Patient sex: F
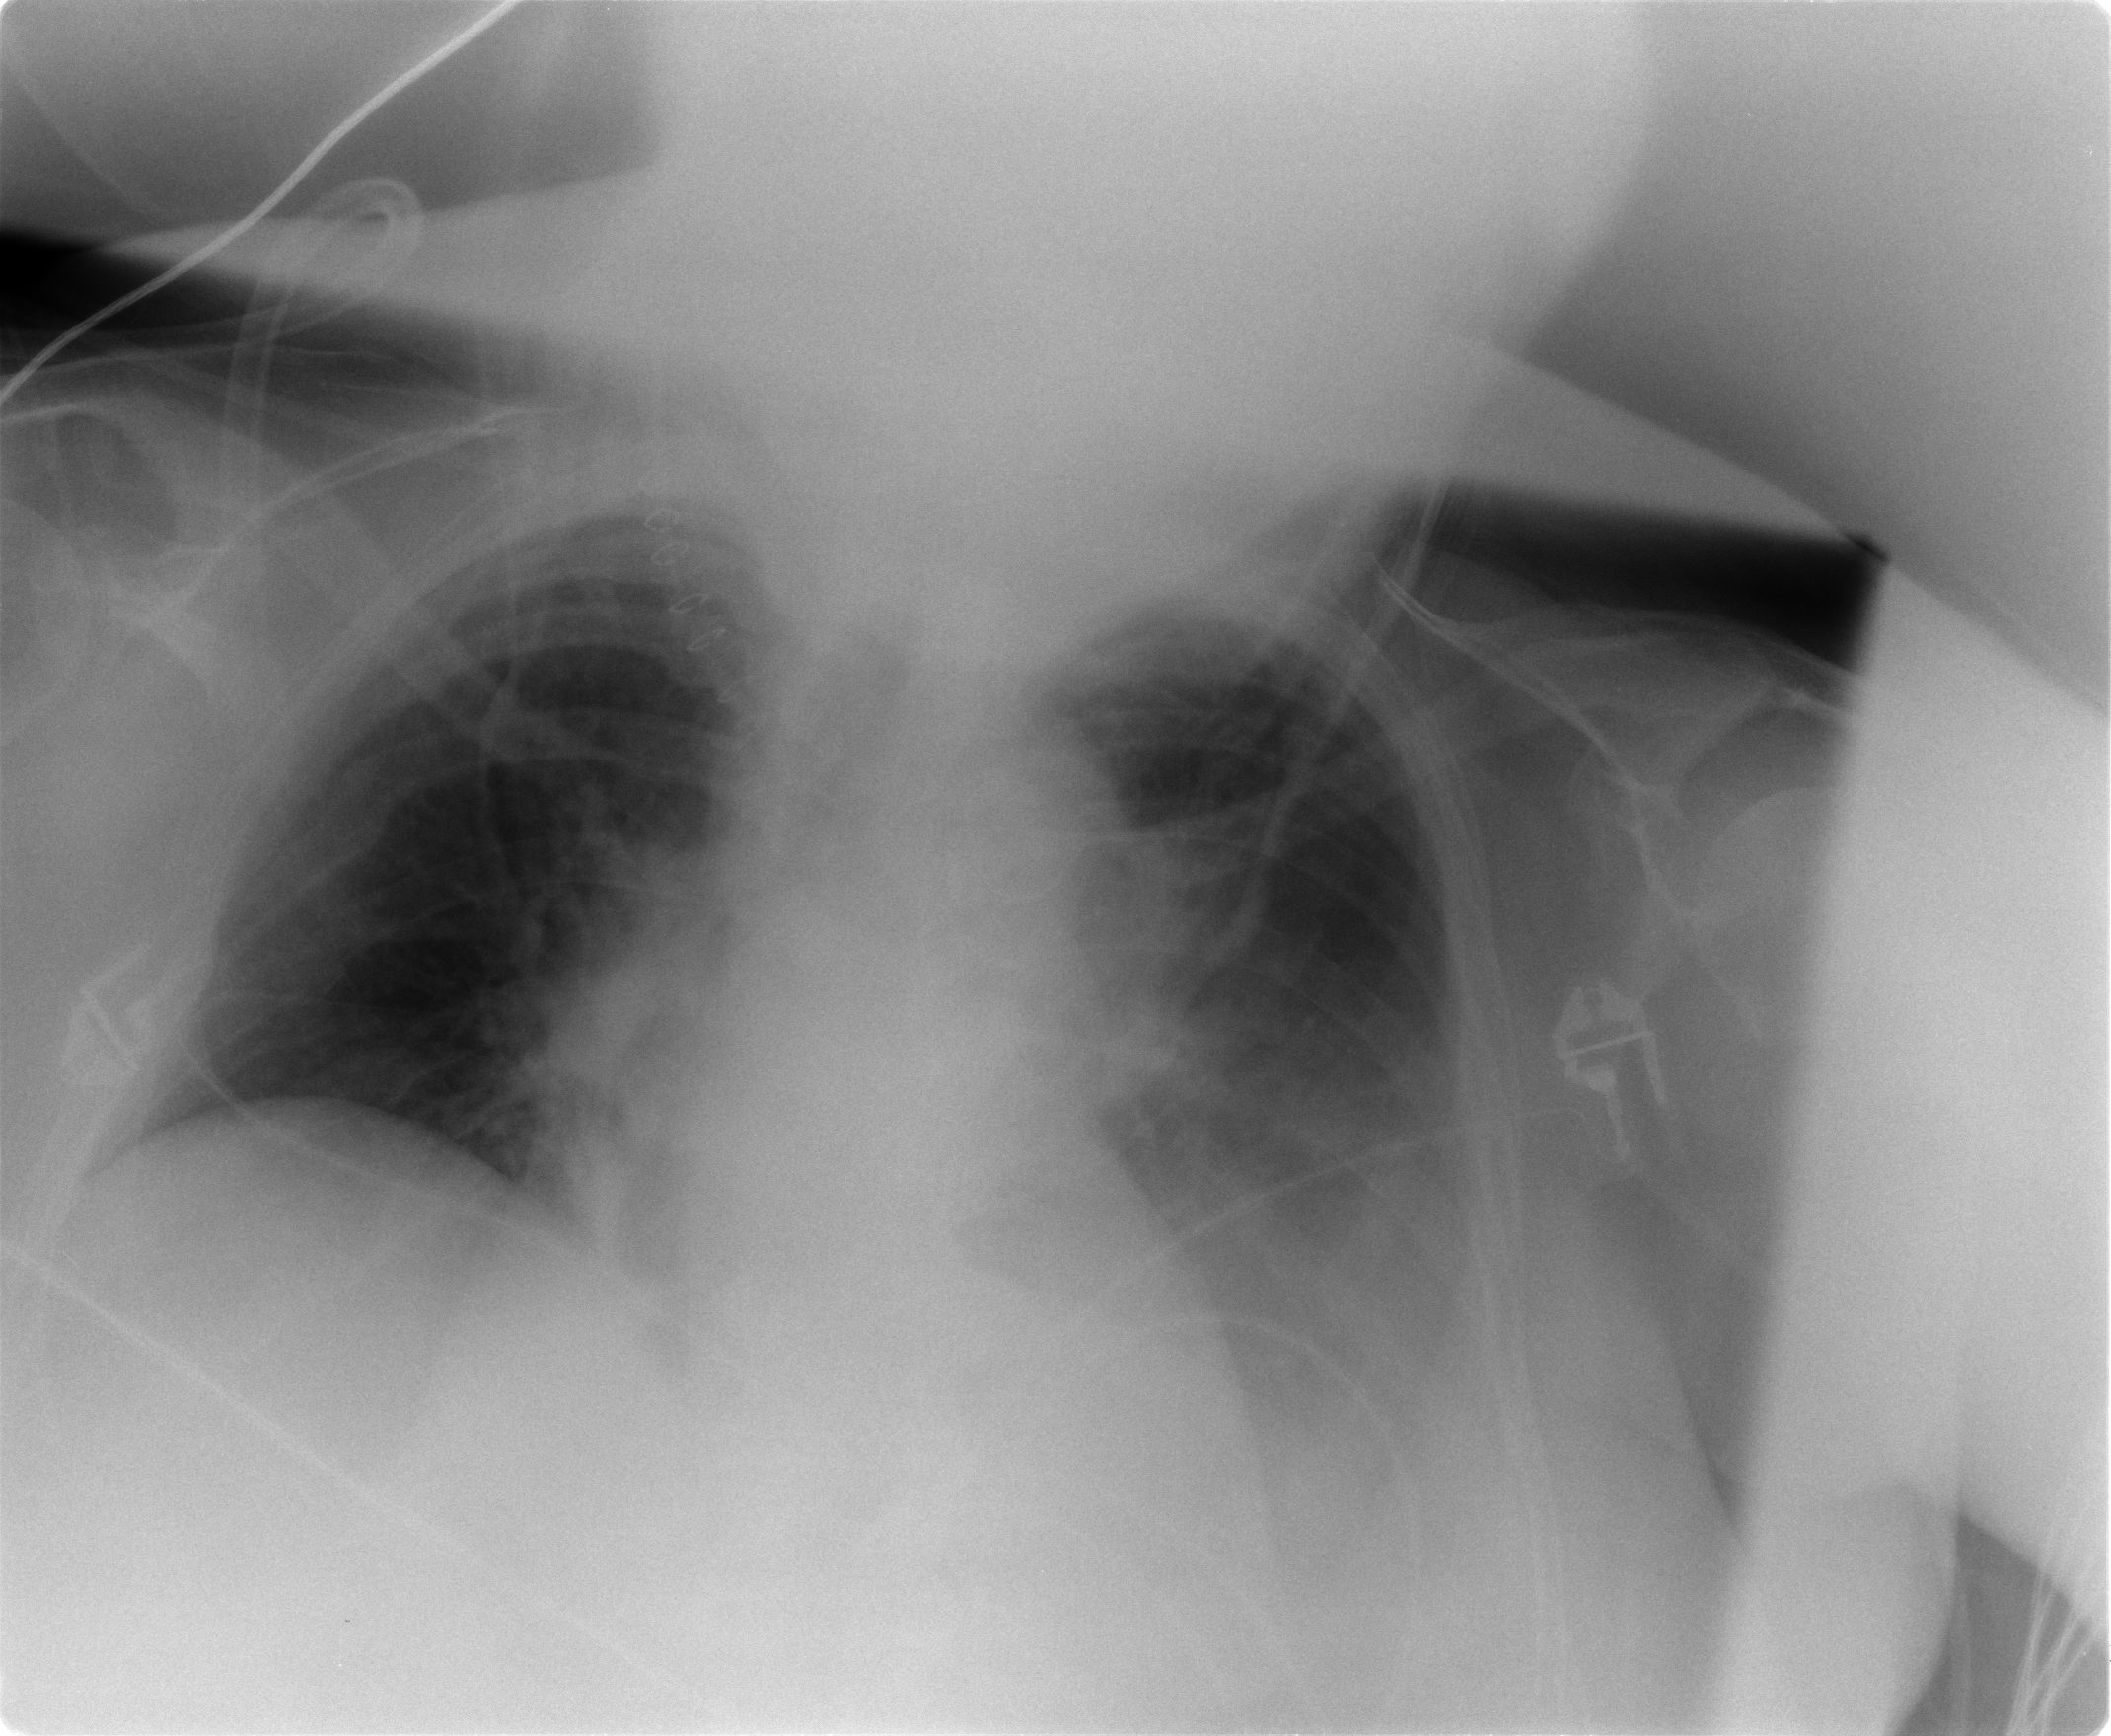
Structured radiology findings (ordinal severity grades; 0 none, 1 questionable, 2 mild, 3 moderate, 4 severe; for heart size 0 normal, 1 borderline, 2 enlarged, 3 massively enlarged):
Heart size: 0
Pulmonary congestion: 2
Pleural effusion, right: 2
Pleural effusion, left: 3
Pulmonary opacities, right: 0
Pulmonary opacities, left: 2
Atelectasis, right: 2
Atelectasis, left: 2